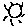
Label: sun